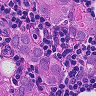
Metastatic tissue present: yes